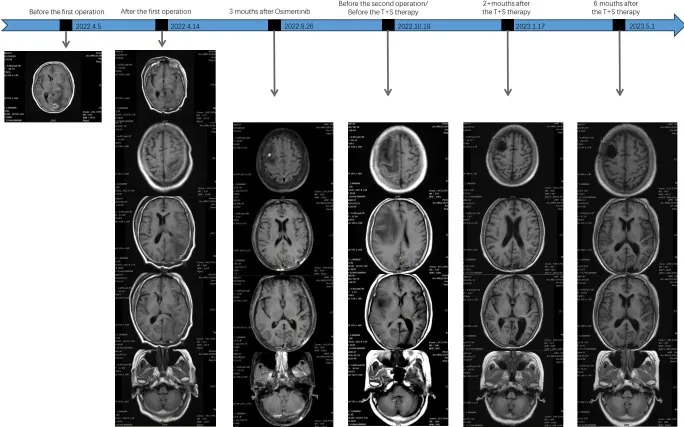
Brain MRI of the patient at various time points of the patient's treatment.
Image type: radiology (mri)